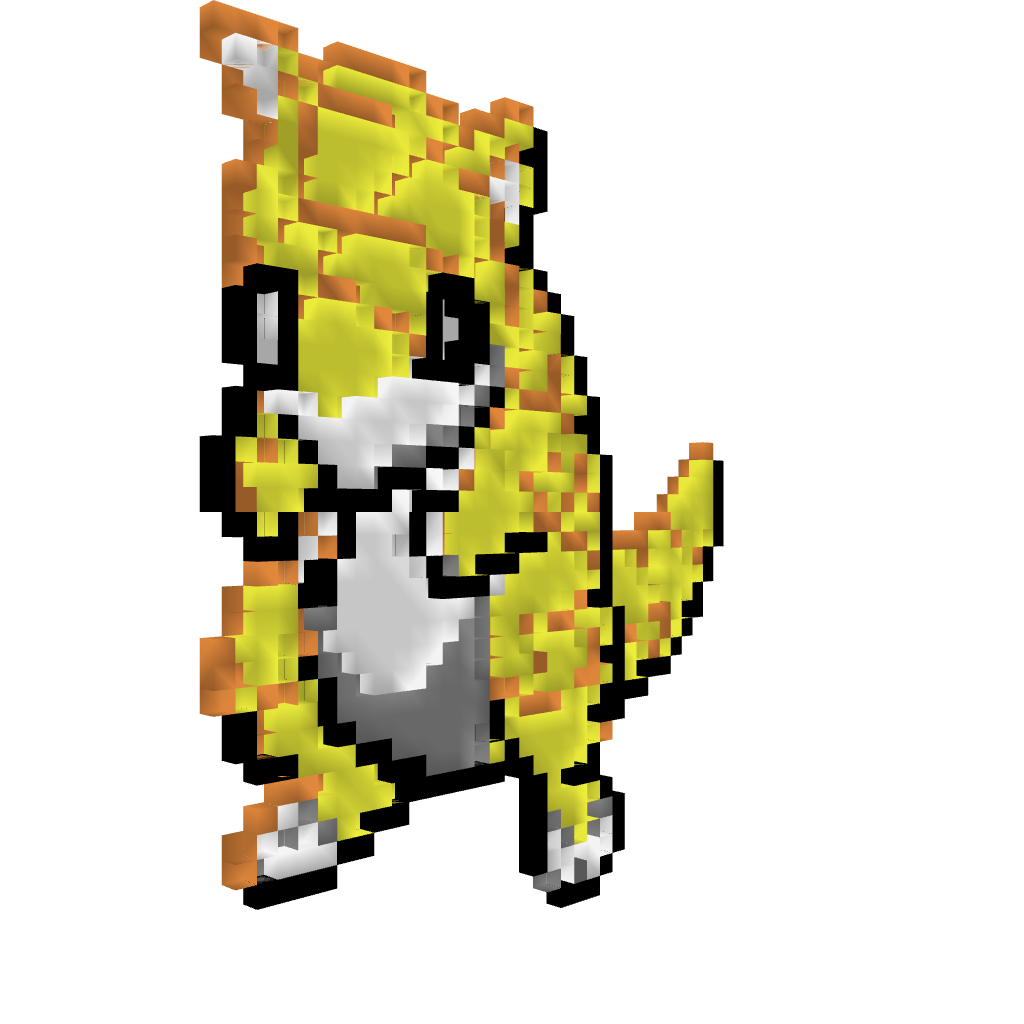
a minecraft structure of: Sandan high quality